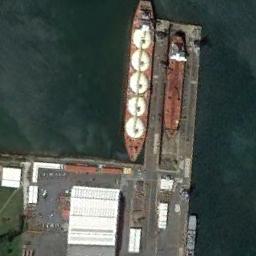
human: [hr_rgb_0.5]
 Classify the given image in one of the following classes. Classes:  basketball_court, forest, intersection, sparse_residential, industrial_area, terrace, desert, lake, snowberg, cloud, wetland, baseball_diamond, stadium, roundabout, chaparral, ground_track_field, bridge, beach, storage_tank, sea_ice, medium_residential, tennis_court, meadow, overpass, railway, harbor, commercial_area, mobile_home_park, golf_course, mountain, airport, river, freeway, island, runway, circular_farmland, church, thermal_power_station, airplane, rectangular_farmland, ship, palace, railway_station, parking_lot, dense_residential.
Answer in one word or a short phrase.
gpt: ship